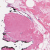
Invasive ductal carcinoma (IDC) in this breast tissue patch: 0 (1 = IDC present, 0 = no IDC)